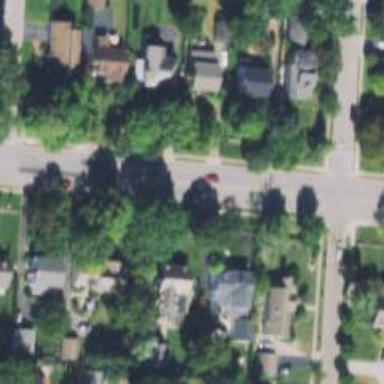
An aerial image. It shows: Residential driveway.